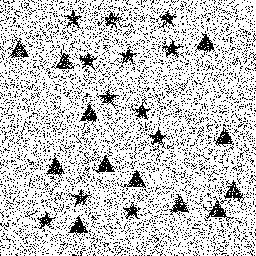
Squares: 0
Triangles: 12
Stars: 12
Total shapes: 24